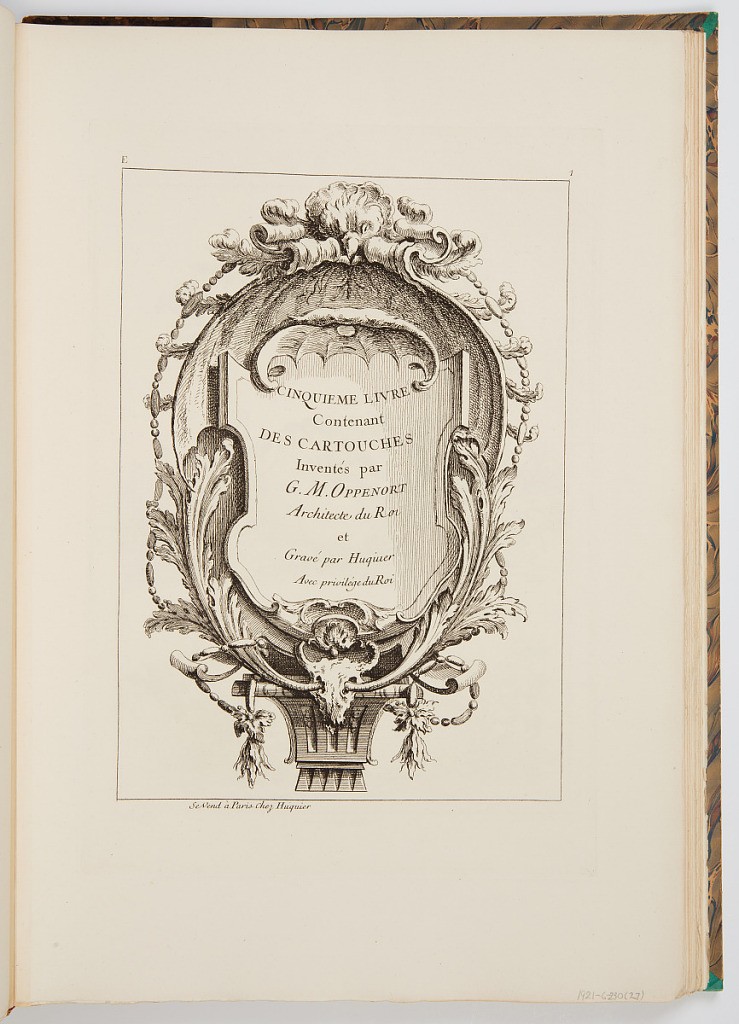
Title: Title Page
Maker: Gilles-Marie Oppenord, French, 1672–1742
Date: ca. 1900
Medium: Photomechanical print
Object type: Bound print
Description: Cartouche with the series title printed in the center. The plate is numbered but not signed.